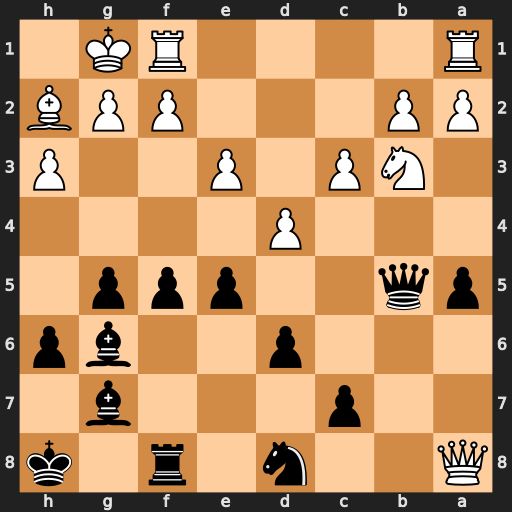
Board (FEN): Q2n1r1k/2p3b1/3p2bp/pq2ppp1/3P4/1NP1P2P/PP3PPB/R4RK1
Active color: b
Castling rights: -
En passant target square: -
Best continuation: Nc6 c4 Qb6 Qxf8+ Bxf8